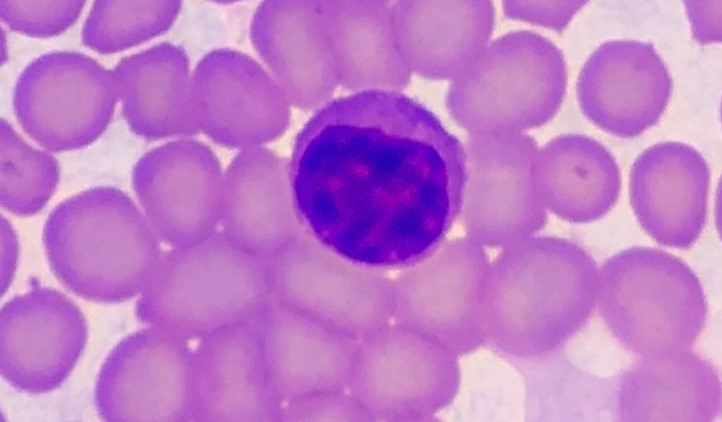
White blood cell type: Lymphocyte